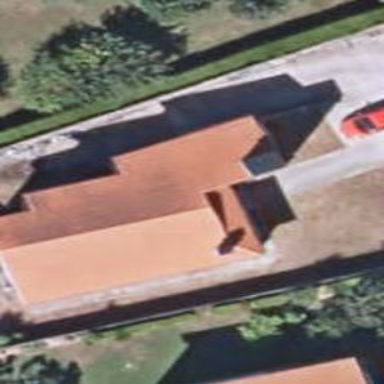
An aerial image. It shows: Simple and straightforward house.